Question: I have PWD which should go like 0001, 0002, 0003, 0004

So when i want to add the new record in database i get the max value like this
'''
sql.Query(" SELECT pwrd FROM users WHERE pwrd = (SELECT max(pwrd ) FROM users)")
Dim highest As Integer = (sql.SQLDataset.Tables(0).Rows(0).Item(0))
'''
On this way i get the highest row from table example "0004"
Now when adding the new query i need to increment that value for 1 to be "0005"
If i go 'TextBox1.Text = Highest + 1' i will get 5 only without "000"
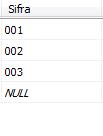
Answer: You probably want to add ZEROFILL attribute to the field.
You can create your table like this:
'''
ALTER TABLE users MODIFY pwd INT(3) zerofill AUTO_INCREMENT not null;
'''
You can try to drop your table and create like this:
'''
CREATE TABLE users
(
ID INT IDENTITY(1, 1)
, pwd AS RIGHT('000' + CAST(Id AS VARCHAR(4)), 4)
)
'''